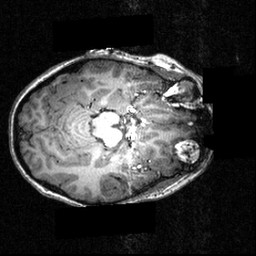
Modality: T1w
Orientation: axial
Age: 16
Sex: female
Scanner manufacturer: siemens
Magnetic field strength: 3.951 T
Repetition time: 1.5 s
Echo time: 0.00335 s